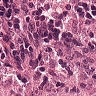
Metastatic tissue present: no